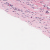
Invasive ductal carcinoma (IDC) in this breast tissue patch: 1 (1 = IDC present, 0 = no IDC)